Interaction volume radius: 10 \u00c5
Interaction volume height: 20 \u00c5
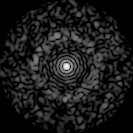
Disorder parameter: 0.8464